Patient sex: M
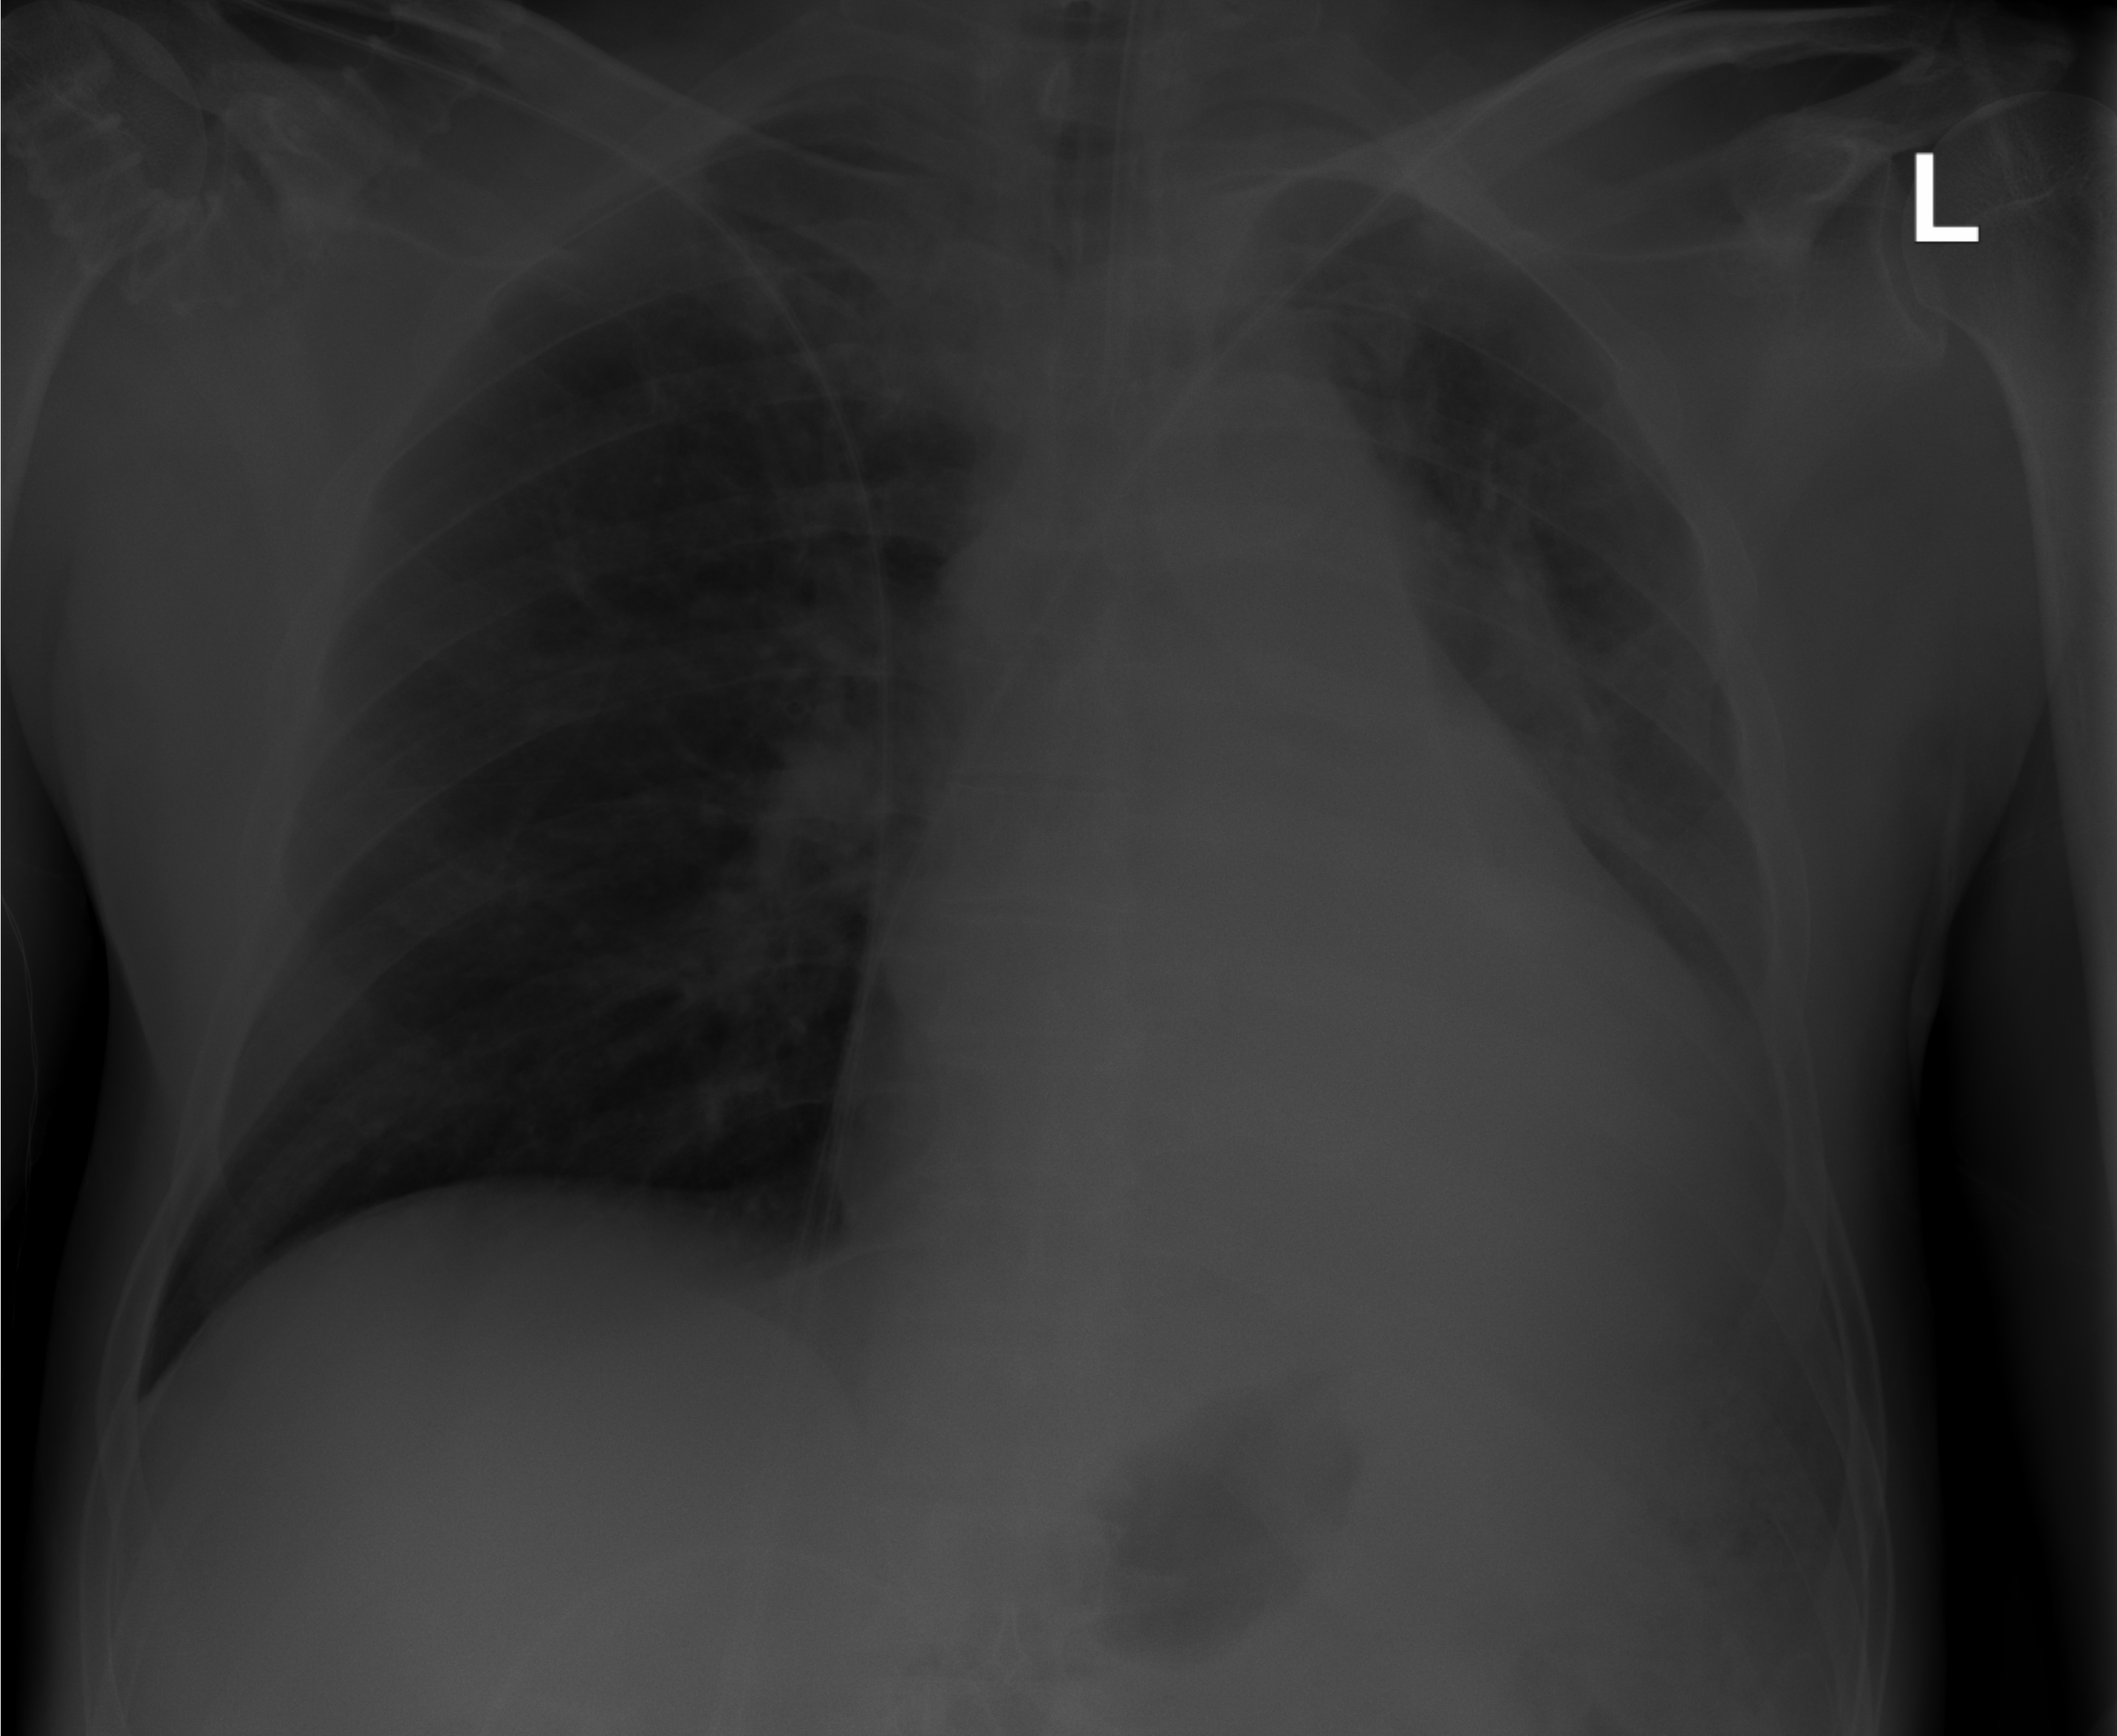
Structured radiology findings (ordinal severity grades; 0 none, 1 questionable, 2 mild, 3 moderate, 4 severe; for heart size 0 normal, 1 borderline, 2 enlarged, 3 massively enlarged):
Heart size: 2
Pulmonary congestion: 0
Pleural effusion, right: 0
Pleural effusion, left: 2
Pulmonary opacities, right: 0
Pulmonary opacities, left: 0
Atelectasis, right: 0
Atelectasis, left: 2